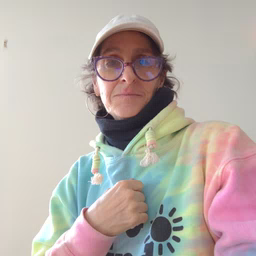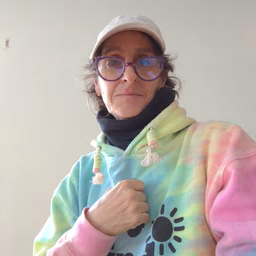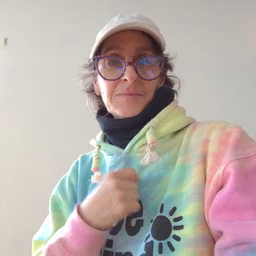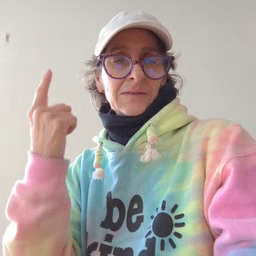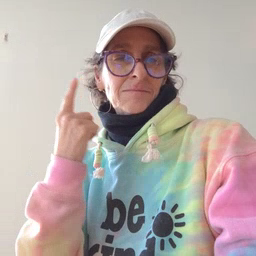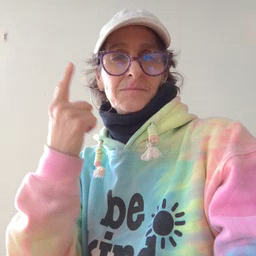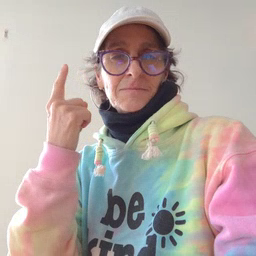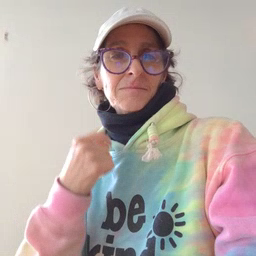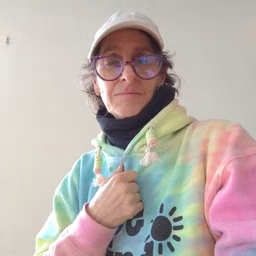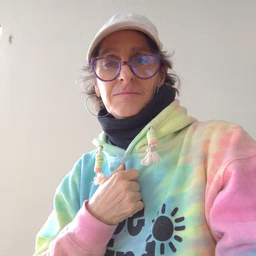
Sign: think